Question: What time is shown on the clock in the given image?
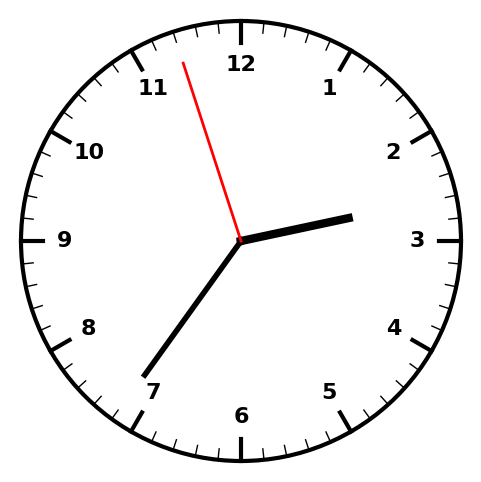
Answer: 02:35:57